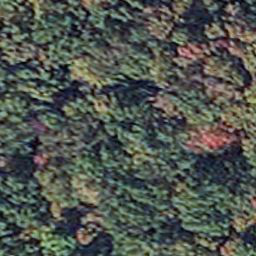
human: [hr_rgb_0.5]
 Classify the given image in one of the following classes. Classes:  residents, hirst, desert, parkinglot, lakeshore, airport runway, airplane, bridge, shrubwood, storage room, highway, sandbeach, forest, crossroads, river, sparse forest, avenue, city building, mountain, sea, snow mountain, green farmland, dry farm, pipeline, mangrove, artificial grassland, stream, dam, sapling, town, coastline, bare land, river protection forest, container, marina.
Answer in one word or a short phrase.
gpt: mangrove